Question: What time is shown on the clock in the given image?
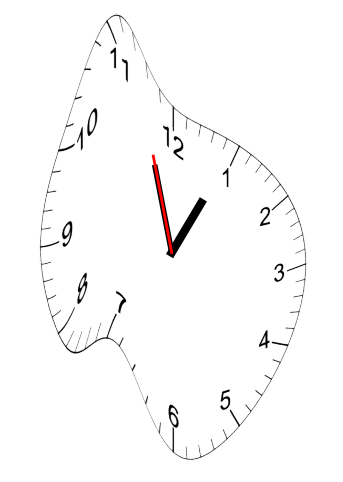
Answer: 12:56:57